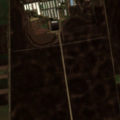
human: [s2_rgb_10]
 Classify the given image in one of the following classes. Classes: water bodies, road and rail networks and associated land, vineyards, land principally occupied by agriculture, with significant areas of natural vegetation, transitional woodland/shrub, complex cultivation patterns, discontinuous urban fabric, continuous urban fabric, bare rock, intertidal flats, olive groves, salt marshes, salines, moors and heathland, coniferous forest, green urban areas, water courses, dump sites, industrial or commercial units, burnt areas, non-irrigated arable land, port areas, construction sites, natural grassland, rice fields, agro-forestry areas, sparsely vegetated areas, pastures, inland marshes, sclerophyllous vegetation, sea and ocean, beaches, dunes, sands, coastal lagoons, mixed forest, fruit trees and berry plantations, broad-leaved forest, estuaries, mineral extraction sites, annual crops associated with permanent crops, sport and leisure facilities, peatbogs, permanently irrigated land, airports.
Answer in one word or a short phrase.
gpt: industrial or commercial units, non-irrigated arable land